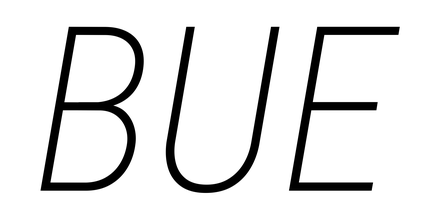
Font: Roboto-Italic_Condensed_ExtraLight_Italic